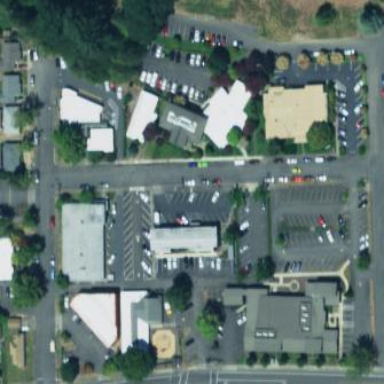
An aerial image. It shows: Retail area.